Field crop: maize
Growth stage: 1
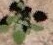
Species: chenopodium